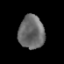
Tissue: prostate
Cell type: T cells
Senescence score: 0.2166
Nuclear area (px): 841
Mean DAPI intensity: 106.241